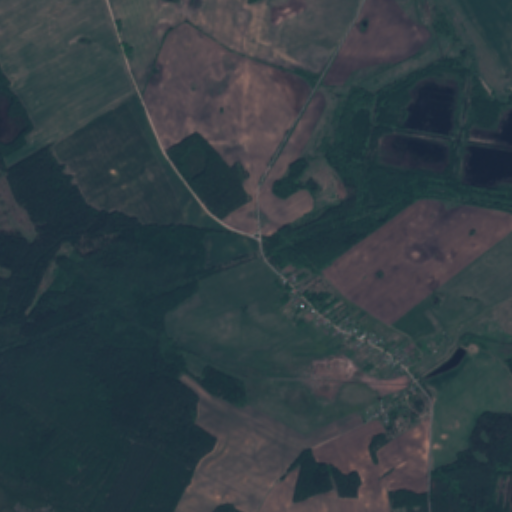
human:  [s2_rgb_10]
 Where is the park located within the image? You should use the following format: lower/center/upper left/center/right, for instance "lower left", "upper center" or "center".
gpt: The park is located in the upper center of the image.
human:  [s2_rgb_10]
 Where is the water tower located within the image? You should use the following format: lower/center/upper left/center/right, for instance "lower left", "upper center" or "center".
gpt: The water tower is located in the center right of the image.
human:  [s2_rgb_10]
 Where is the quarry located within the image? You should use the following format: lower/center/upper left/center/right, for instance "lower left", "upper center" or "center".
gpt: There is no quarry in the image.